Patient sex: M
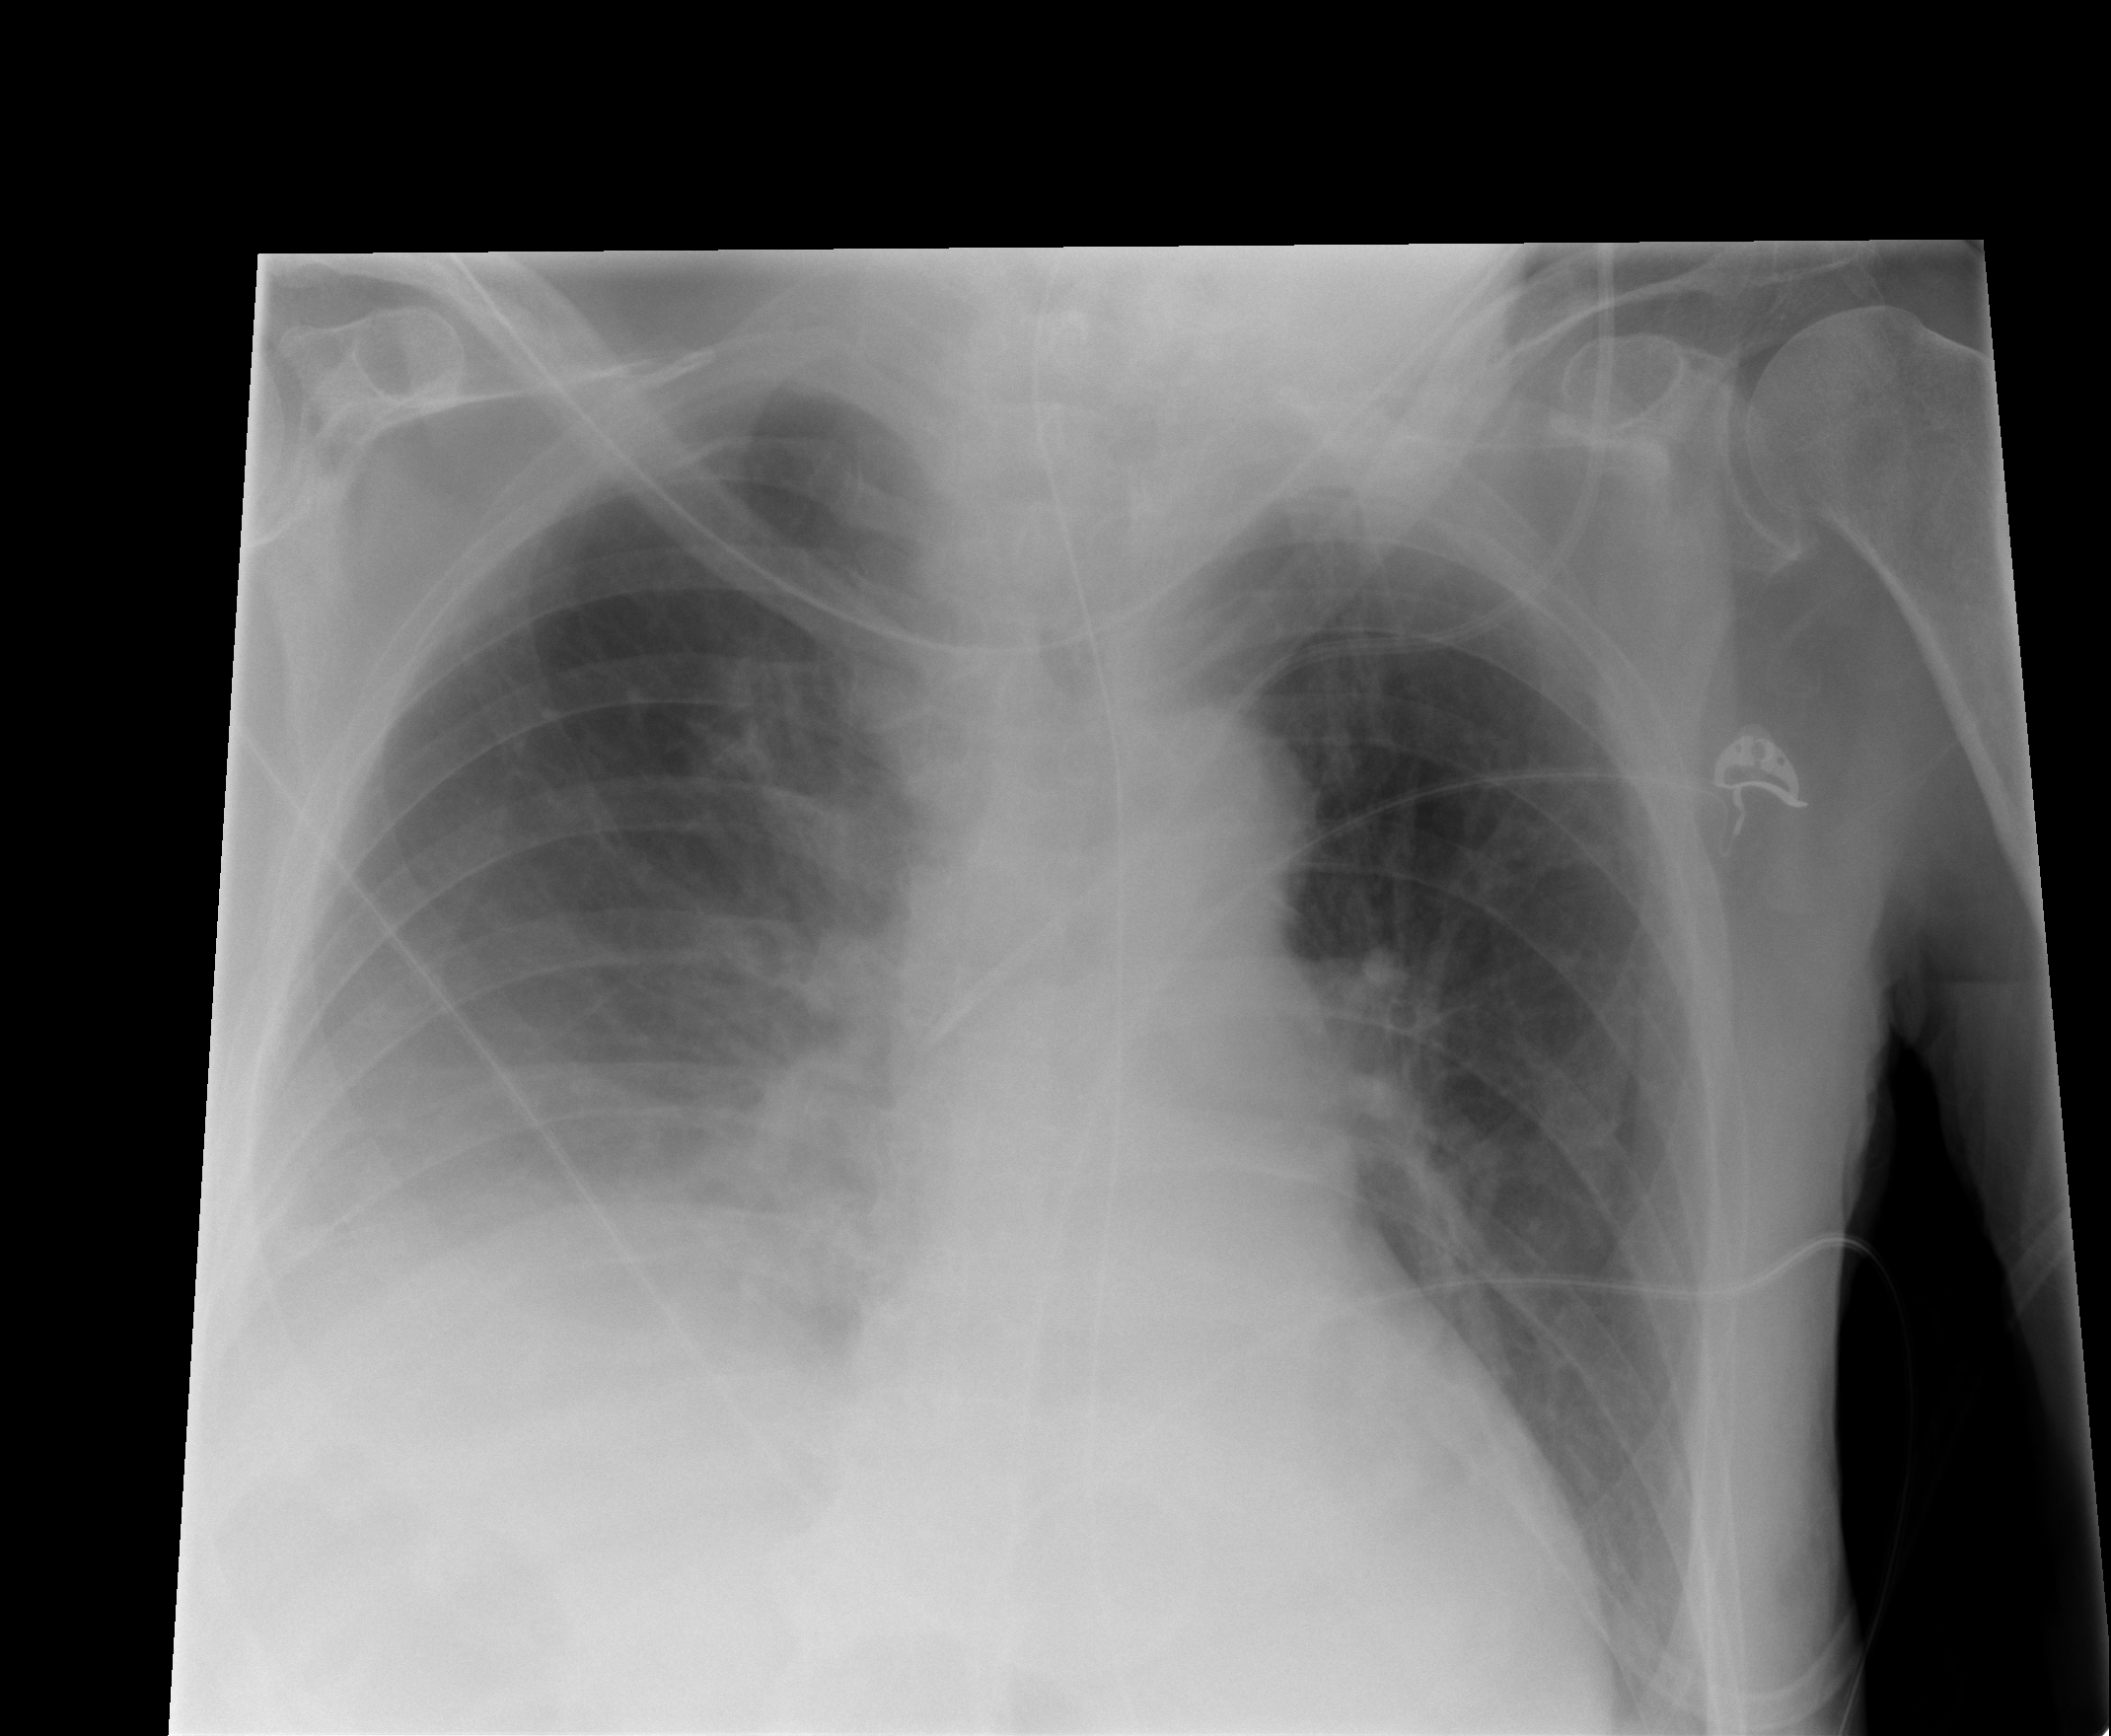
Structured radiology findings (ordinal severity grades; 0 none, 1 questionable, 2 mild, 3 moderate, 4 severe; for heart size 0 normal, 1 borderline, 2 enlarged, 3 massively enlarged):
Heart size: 0
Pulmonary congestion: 2
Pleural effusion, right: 2
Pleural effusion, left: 0
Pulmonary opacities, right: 0
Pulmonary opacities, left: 0
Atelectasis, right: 2
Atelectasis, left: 0